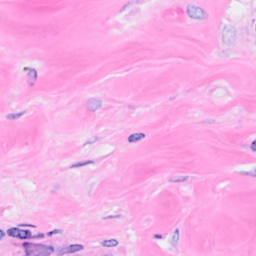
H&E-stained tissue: Breast